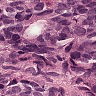
Metastatic tissue present: yes